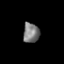
Tissue: prostate
Cell type: T cells
Senescence score: 0.2635
Nuclear area (px): 314
Mean DAPI intensity: 123.803